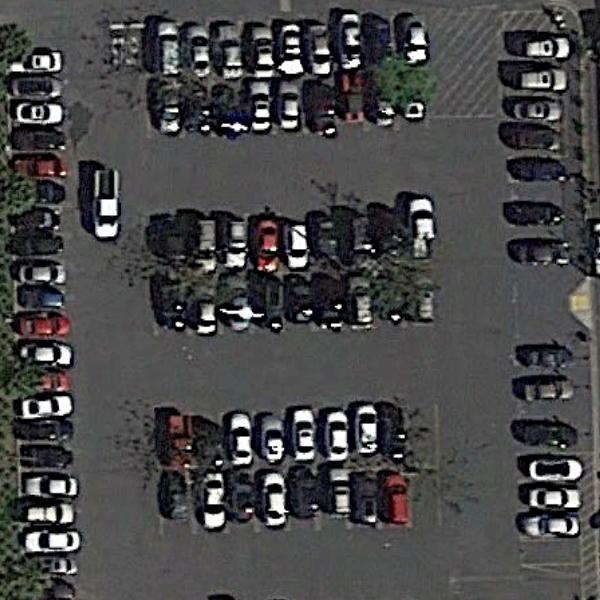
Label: Parking